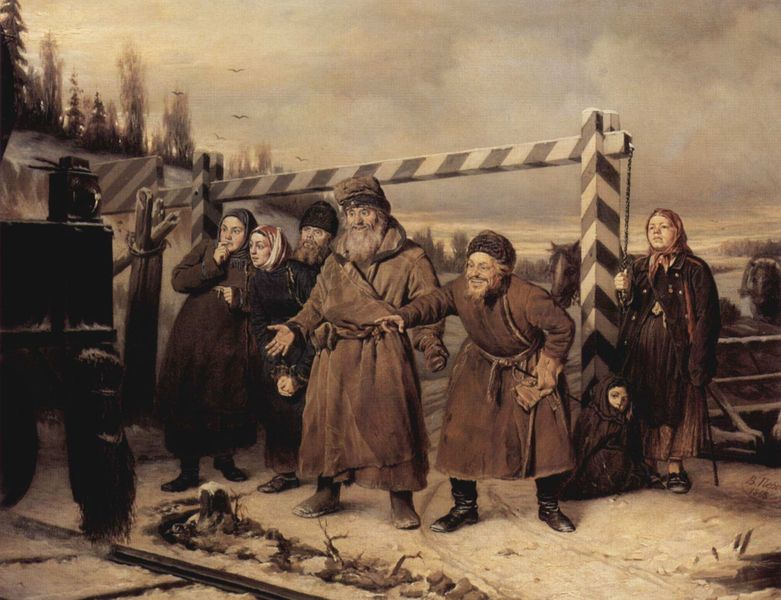
Titel: An der Eisenbahn
Künstler: Wassilij Grigorjewitsch Perow
Standort: Moskva
Institution: Tretjakow-Galerie
Schlagwörter: baum, dunkel, gemälde, gruppe, himmel, mann, vogel, weiß, wolken, bäume, frauen, menschen, mädchen, ocker, sand, braun, frau, grau, lampe, männer, schwarz, gürtel, schnee, wolke, zaun, beige, malerei, versammlung, bart, bärte, kappen, mütze, mützen, alte, mensch, pelz, stein, steine, gesten, dämmerung, ebene, horizont, hügel, kalt, vögel, büsche, mantel, realismus, kind, genre, pferd, pferde, bewölkt, fell, lächeln, schrank, russland, spuren, kette, zug, monochrom, grenze, winter, arbeiter, wagen, angst, soldaten, kopftuch, zeigefinger, gestreift, mimik, streifen, balken, warten, zeigen, skepsis, freude, tor, lachen, panzer, übergang, kälte, seil, mäntel, volk, gestik, stiefel, armee, staunen, schranke, hubi, kopftücher, industrialisierung, bahn, eisenbahn, lokomotive, gleis, gleise, lock, schiene, schienen, fröhlich, fellmütze, pelzmütze, armut, russen, zwerge, holzpfahl, russisch, eisig, erstaunen, zollstation, russe, hommes, bergwerk, varietas, manner, sibirien, kosake, grenzpfosten, schlagbaum, ruslland, schranken, draisine, feixen, bahnschranke, bahnübergang, bärtwe, grenzübergang, 6, grene, 1865, männer#frauen, männer menschen, eisenban, ungläubigkeit, költe, höhenkontrolle, höhenbegrenzung, ölmäntel